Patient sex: M
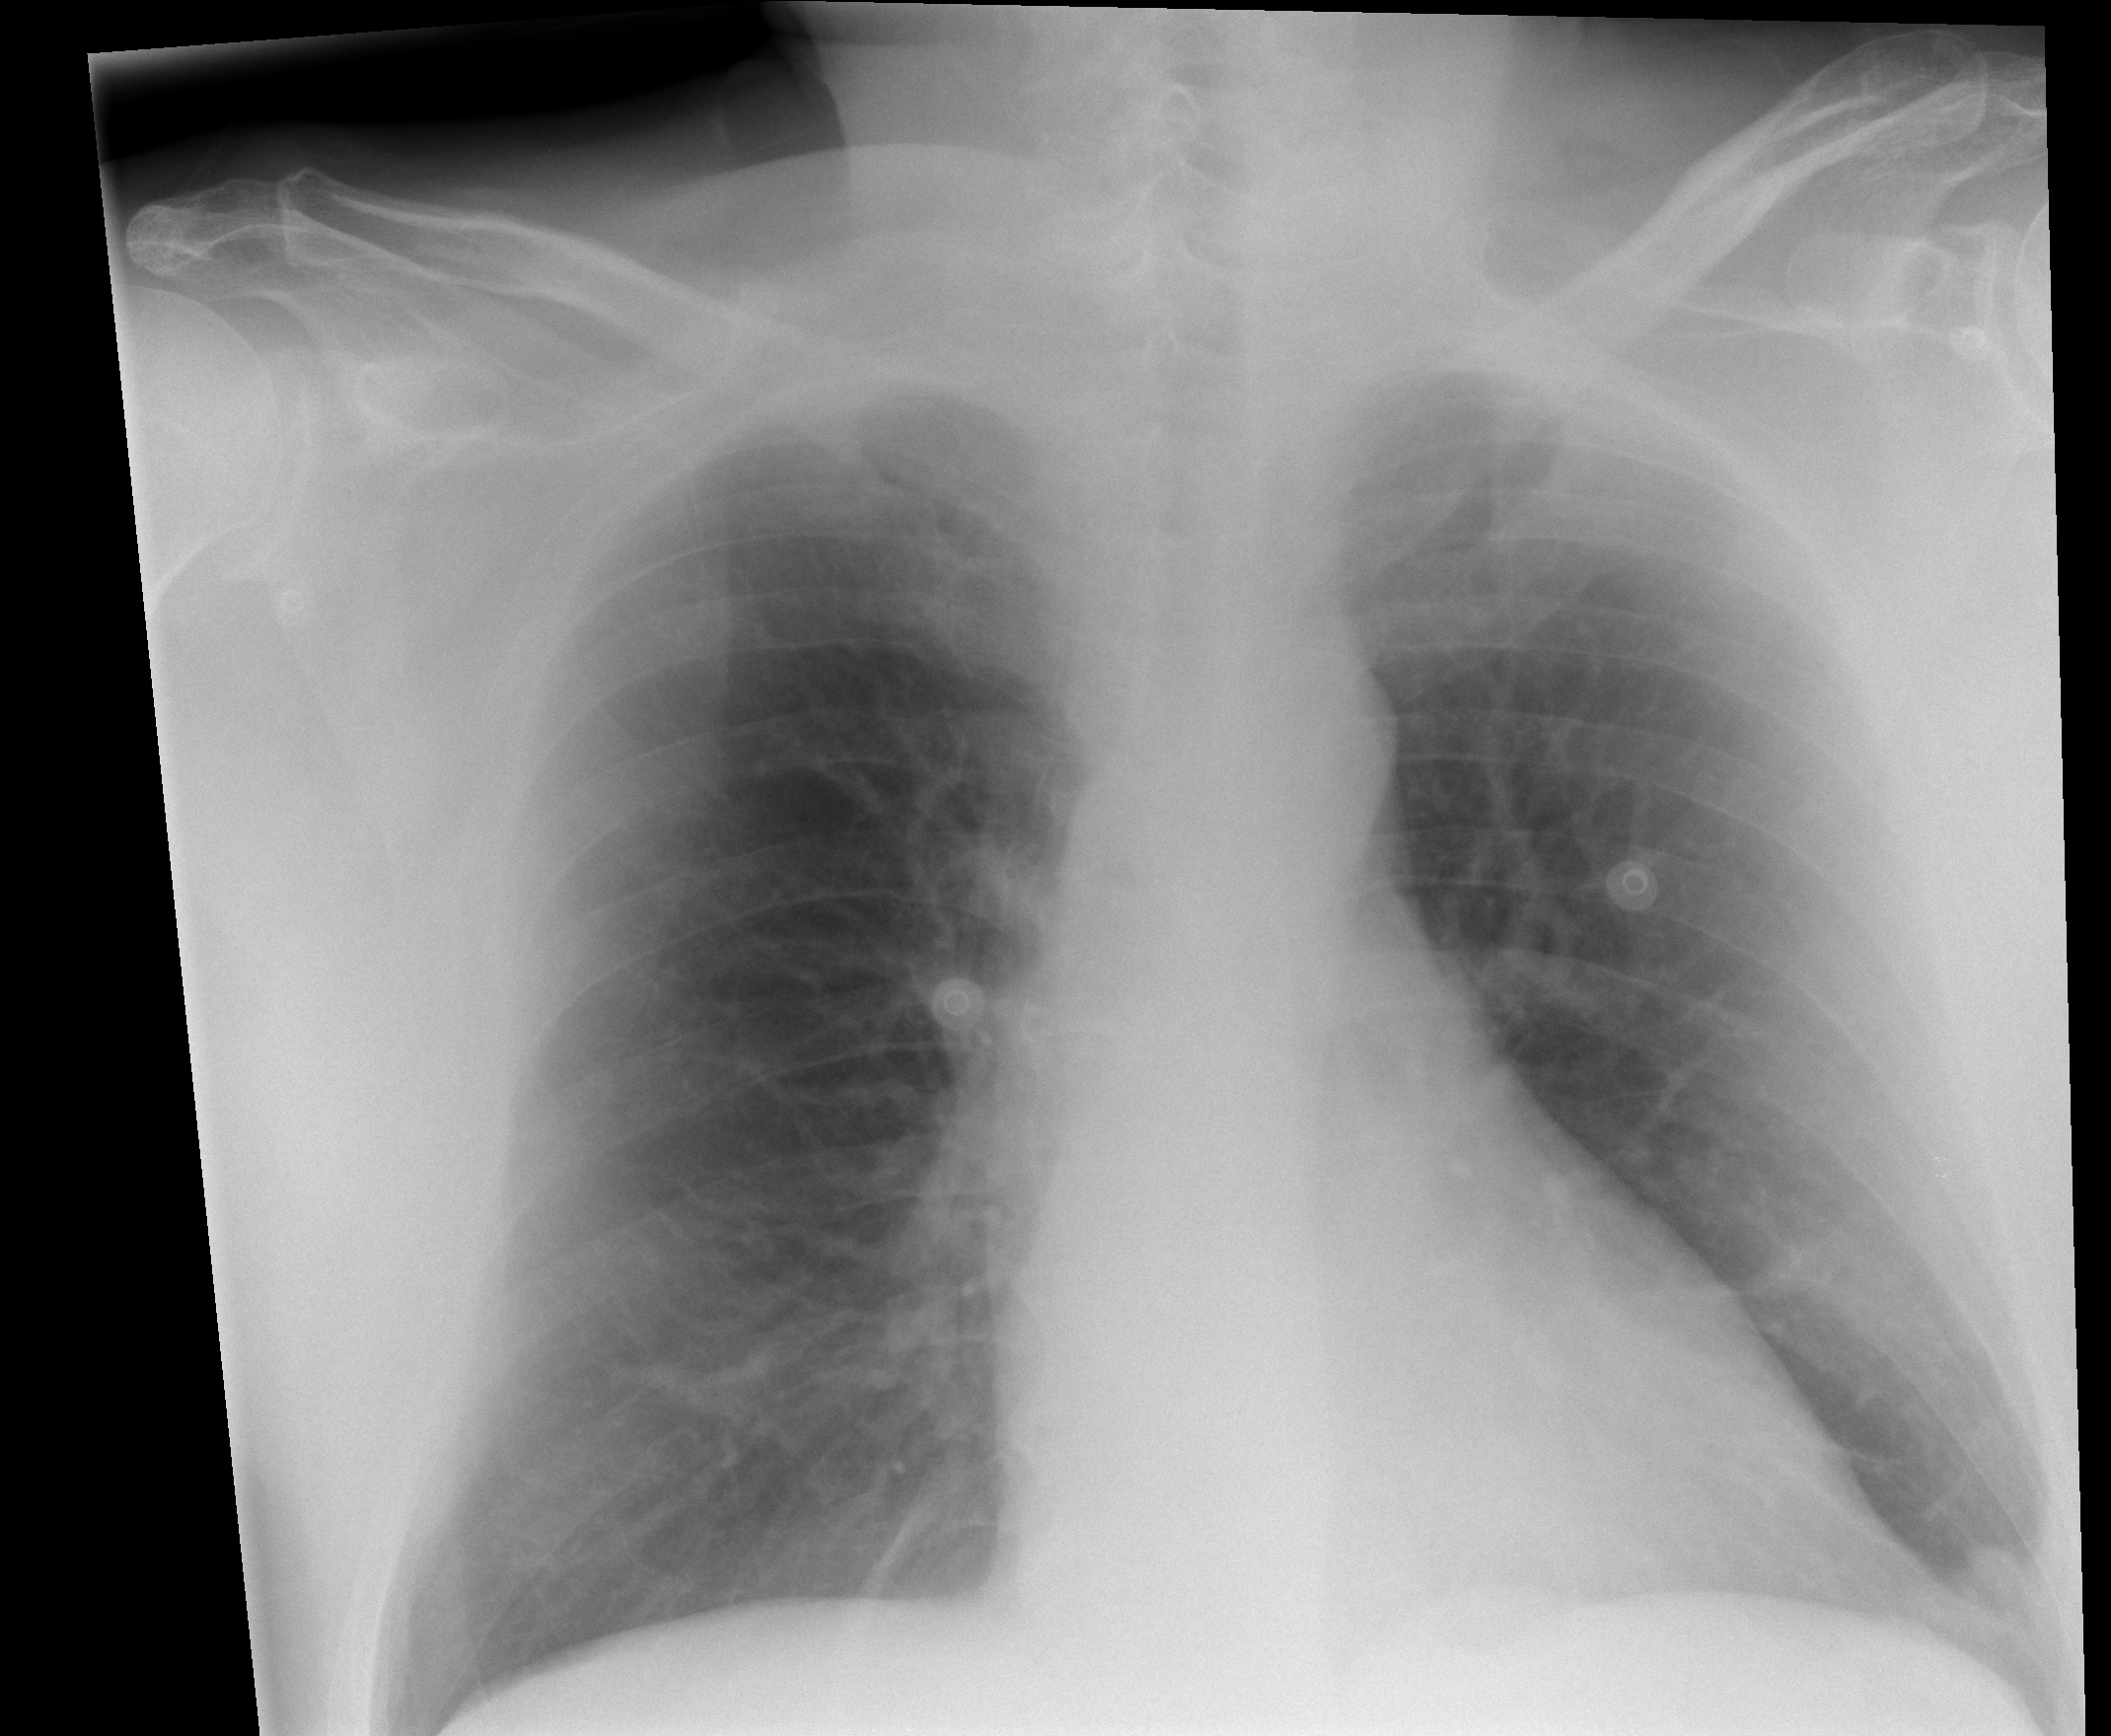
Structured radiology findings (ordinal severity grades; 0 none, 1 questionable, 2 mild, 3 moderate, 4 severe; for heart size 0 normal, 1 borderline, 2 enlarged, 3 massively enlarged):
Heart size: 0
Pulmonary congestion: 0
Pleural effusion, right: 0
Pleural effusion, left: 1
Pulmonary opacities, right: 0
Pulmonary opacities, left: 0
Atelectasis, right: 0
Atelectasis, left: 2